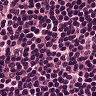
Metastatic tissue present: no